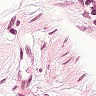
Metastatic tissue present: no